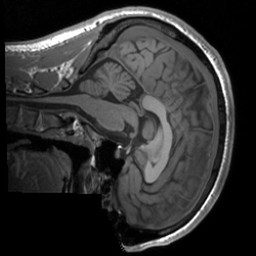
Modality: T1w
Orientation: sagittal
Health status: healthy
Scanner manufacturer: siemens
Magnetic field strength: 3 T
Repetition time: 1.9 s
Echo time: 0.00226 s